Field crop: maize
Growth stage: 2
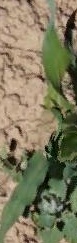
Species: maize